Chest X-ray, PA view. Patient: 63 years old, sex F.
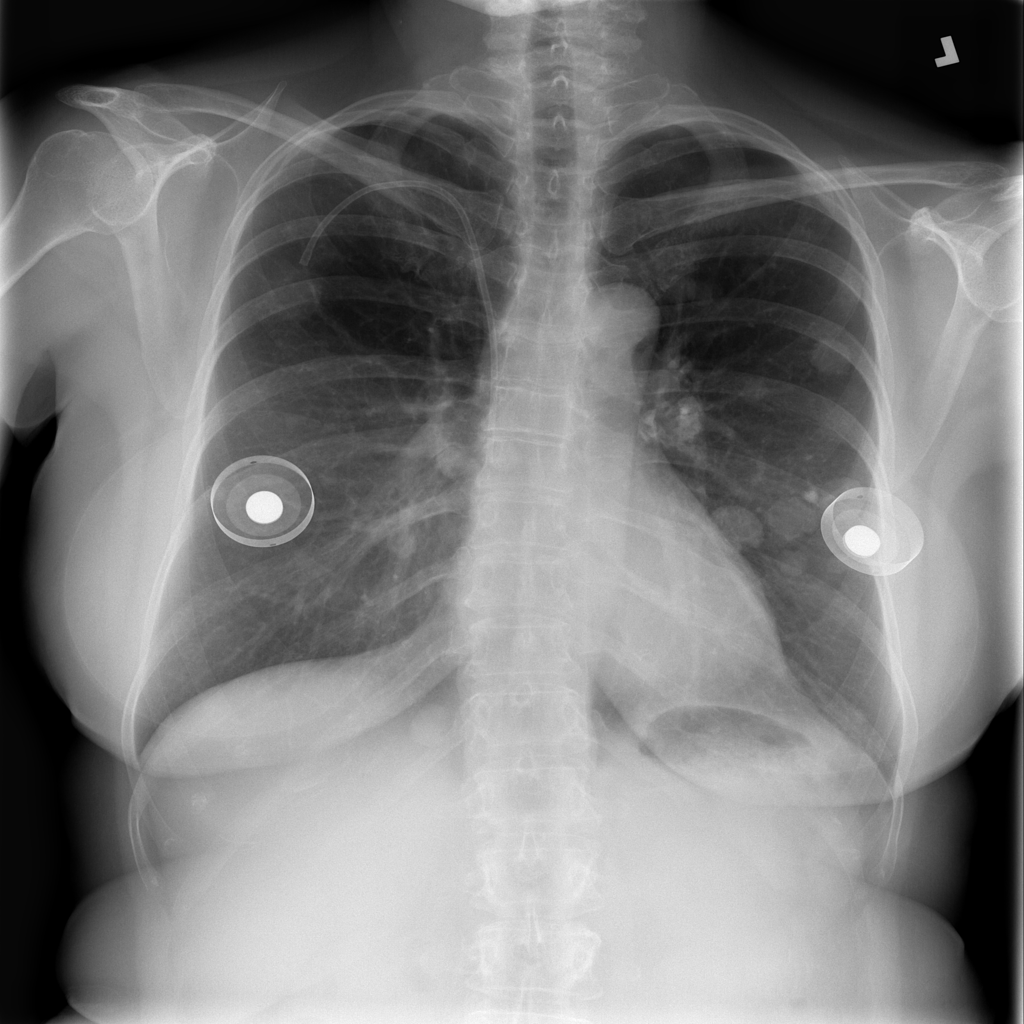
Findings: Nodule